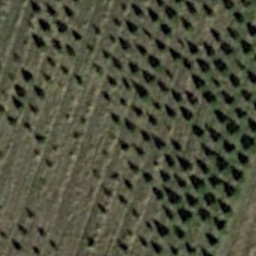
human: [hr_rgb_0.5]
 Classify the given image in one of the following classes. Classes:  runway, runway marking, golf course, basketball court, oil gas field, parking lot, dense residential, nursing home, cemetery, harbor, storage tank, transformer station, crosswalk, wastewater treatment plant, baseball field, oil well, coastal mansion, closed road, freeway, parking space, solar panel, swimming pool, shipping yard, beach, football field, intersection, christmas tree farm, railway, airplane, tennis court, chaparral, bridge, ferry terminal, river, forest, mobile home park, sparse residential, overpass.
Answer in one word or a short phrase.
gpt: christmas tree farm